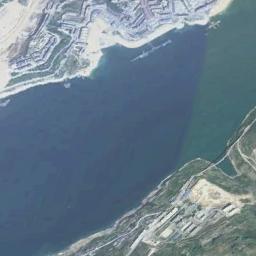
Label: river